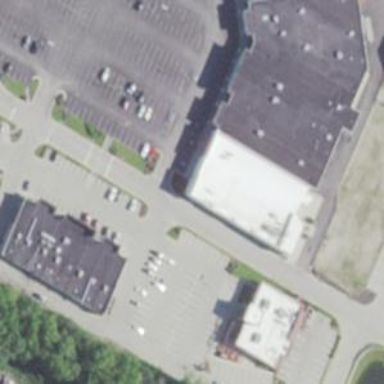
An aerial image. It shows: Supermarket.